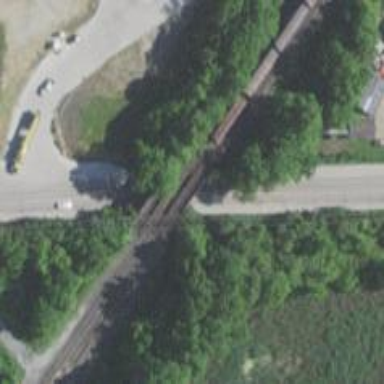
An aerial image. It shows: Railway siding for service.